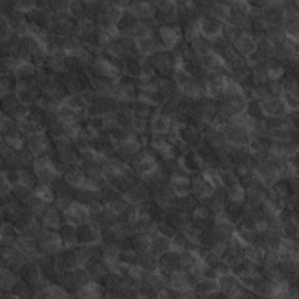
Label: non_frost